Interaction volume radius: 5 \u00c5
Interaction volume height: 10 \u00c5
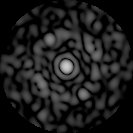
Disorder parameter: 0.8099